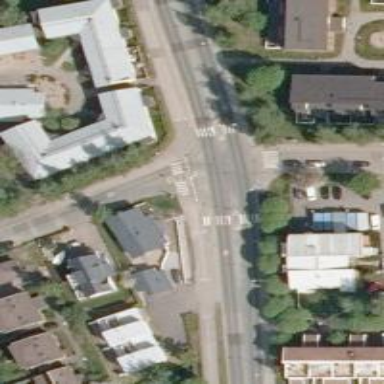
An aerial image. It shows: Uncontrolled road crossing with pedestrian island.